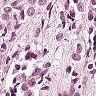
Metastatic tissue present: yes